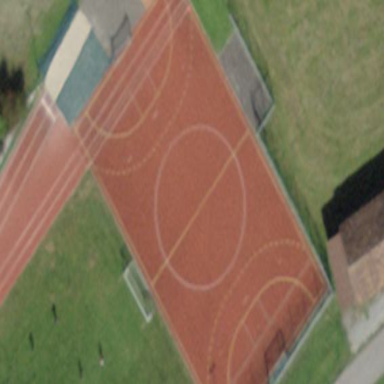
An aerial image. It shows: Multi-sport pitch with tartan surface for leisure activities on land.